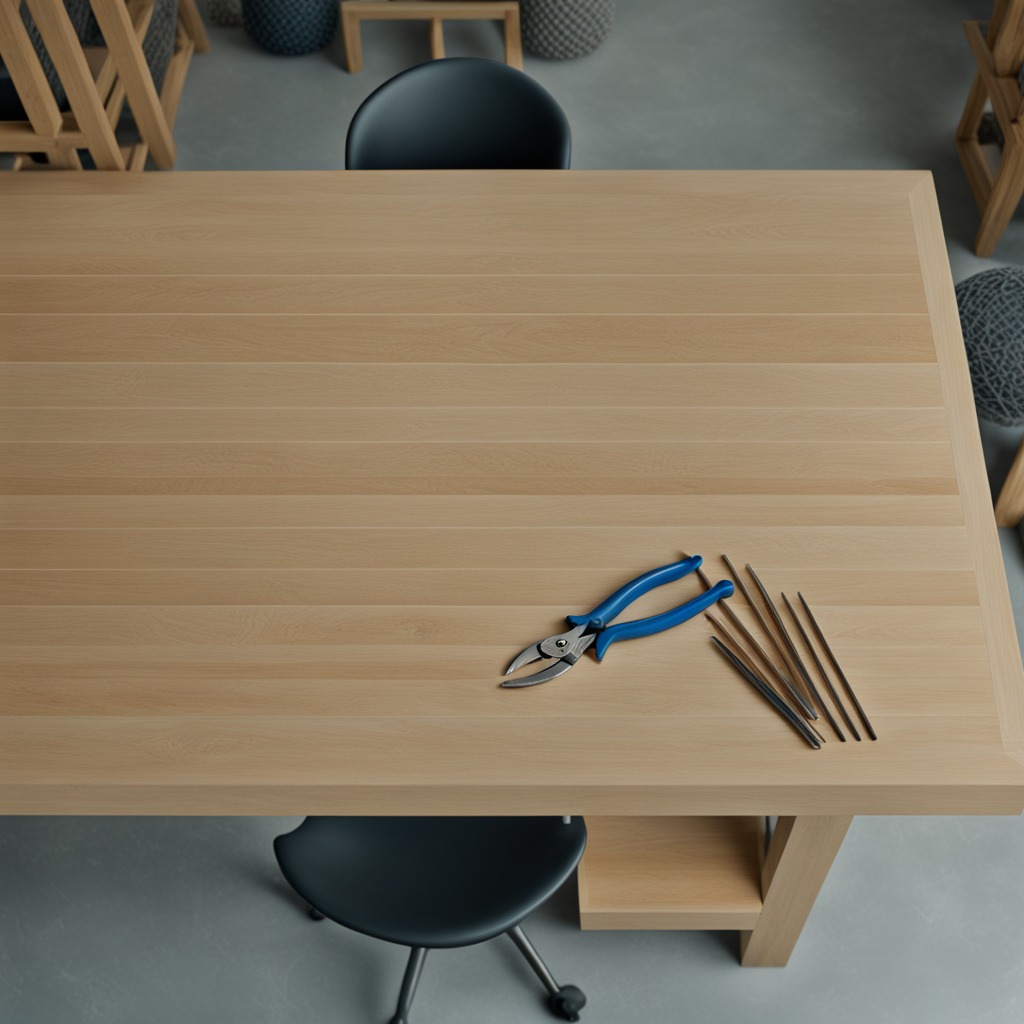
A plier is lying on the workbench inside a coastal fishing gear workshop.